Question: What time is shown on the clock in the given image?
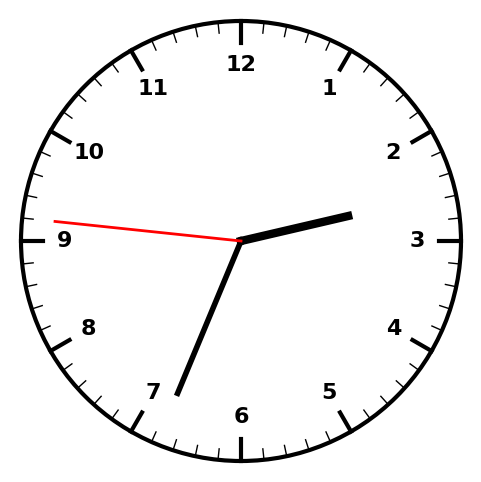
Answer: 02:33:46